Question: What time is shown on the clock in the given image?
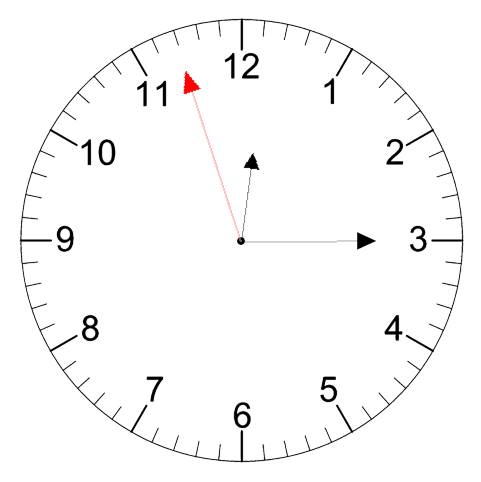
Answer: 12:14:57